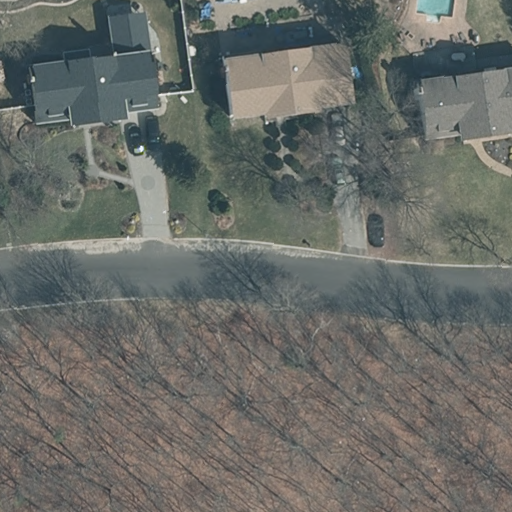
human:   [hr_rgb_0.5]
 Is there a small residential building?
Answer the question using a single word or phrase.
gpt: no

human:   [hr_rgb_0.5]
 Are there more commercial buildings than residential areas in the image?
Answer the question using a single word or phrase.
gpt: no

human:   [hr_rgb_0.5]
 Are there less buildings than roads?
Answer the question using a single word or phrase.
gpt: no

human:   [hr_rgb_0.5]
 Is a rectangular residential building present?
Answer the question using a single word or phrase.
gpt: yes

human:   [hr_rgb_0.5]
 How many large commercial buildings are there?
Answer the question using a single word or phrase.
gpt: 0

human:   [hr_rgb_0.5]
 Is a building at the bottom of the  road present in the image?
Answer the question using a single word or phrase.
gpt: no

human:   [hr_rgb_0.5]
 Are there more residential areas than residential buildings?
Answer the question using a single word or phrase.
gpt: no

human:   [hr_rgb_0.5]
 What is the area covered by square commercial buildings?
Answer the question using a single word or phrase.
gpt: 0m2

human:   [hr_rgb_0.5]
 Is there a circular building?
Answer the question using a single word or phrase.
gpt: no

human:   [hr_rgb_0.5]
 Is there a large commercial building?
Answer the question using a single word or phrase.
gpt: no

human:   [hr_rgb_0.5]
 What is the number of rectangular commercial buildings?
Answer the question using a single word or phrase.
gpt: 0

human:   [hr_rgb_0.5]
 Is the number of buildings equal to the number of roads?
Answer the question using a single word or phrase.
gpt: no

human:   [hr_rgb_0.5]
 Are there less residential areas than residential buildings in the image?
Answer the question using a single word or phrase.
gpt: yes

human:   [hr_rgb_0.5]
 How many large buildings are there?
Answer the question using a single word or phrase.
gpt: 0

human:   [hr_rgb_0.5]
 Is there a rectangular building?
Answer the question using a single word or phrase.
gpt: yes

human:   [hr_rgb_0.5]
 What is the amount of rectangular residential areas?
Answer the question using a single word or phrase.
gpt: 1

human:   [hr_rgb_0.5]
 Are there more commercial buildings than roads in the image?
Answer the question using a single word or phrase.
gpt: no

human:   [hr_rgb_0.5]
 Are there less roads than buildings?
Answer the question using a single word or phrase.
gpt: yes

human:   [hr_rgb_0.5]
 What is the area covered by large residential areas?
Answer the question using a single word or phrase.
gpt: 10639m2

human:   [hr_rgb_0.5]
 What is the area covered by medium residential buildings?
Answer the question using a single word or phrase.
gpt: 881m2

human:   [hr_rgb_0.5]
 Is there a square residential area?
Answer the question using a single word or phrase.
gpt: no

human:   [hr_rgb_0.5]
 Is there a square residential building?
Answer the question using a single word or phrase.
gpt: no

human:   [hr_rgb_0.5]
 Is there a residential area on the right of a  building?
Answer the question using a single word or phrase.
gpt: no

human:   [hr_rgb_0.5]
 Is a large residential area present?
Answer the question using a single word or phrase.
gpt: yes

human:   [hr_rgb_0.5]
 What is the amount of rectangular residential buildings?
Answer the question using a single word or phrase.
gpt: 1

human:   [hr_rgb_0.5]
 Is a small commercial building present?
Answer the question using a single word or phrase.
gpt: no

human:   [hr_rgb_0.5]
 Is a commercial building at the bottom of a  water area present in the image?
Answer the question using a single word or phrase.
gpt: no

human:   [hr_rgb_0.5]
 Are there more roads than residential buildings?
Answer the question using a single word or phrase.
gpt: no

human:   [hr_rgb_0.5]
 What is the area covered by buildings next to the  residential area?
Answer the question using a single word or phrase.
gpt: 881m2

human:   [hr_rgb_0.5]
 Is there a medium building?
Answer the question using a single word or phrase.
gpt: yes

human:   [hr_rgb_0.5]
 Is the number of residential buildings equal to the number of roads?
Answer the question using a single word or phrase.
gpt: no

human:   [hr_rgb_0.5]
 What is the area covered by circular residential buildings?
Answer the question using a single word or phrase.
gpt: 0m2

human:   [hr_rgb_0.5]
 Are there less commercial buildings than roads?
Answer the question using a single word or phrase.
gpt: yes

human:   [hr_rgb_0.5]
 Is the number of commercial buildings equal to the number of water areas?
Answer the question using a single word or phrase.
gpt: yes

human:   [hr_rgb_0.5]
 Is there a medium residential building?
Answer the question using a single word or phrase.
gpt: yes

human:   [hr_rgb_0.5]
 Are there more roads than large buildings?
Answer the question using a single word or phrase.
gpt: yes